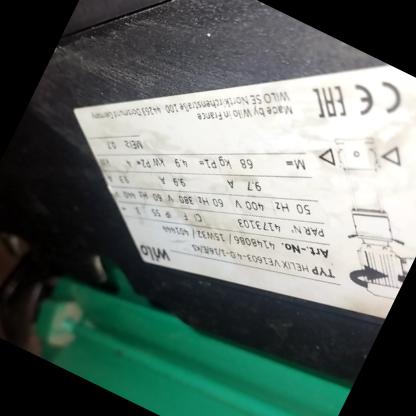
Klasa: tabliczka-znamionowa